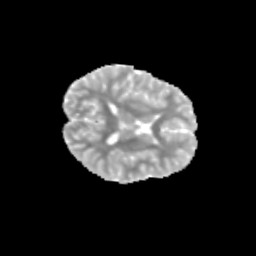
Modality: MD
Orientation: axial
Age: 12
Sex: female
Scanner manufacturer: siemens
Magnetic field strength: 3 T
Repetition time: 3.8 s
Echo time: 0.07 s